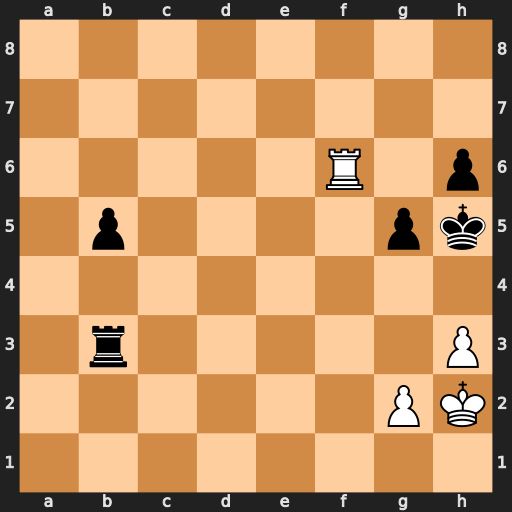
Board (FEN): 8/8/5R1p/1p4pk/8/1r5P/6PK/8
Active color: w
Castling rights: -
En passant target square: -
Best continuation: g4+ Kh4 Rxh6#